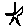
Label: star